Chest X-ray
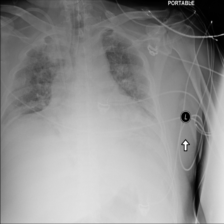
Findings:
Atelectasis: negative
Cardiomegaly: negative
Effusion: negative
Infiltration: negative
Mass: negative
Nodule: negative
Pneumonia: negative
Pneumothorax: negative
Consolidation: negative
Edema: positive
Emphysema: negative
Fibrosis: negative
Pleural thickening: negative
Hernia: negative